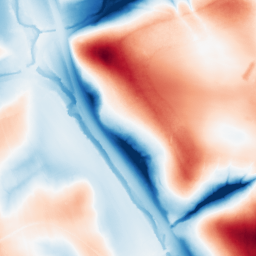
Category: classical
Decomposition family: uniform
Decomposition parameters: size: 100
Upsampling method: sinc_hamming
Upsampling parameters: scale: 4
kernel_size: 16
Upsampling scale: 4